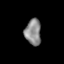
Tissue: lung
Cell type: Others
Senescence score: 0.1983
Nuclear area (px): 410
Mean DAPI intensity: 137.341